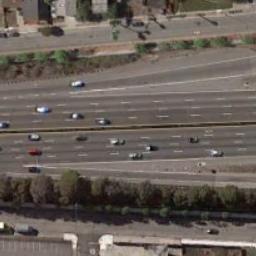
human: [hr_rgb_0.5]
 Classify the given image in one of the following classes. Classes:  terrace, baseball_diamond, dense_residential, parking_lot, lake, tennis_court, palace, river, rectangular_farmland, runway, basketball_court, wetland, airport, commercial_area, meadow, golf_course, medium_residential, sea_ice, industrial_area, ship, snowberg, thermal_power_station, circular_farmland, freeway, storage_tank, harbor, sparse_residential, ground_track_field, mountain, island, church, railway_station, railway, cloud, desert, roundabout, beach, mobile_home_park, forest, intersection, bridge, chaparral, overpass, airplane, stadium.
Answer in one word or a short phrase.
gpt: freeway